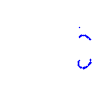
Particle: proton